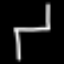
Label: chair